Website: home-depot
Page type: orders-overview
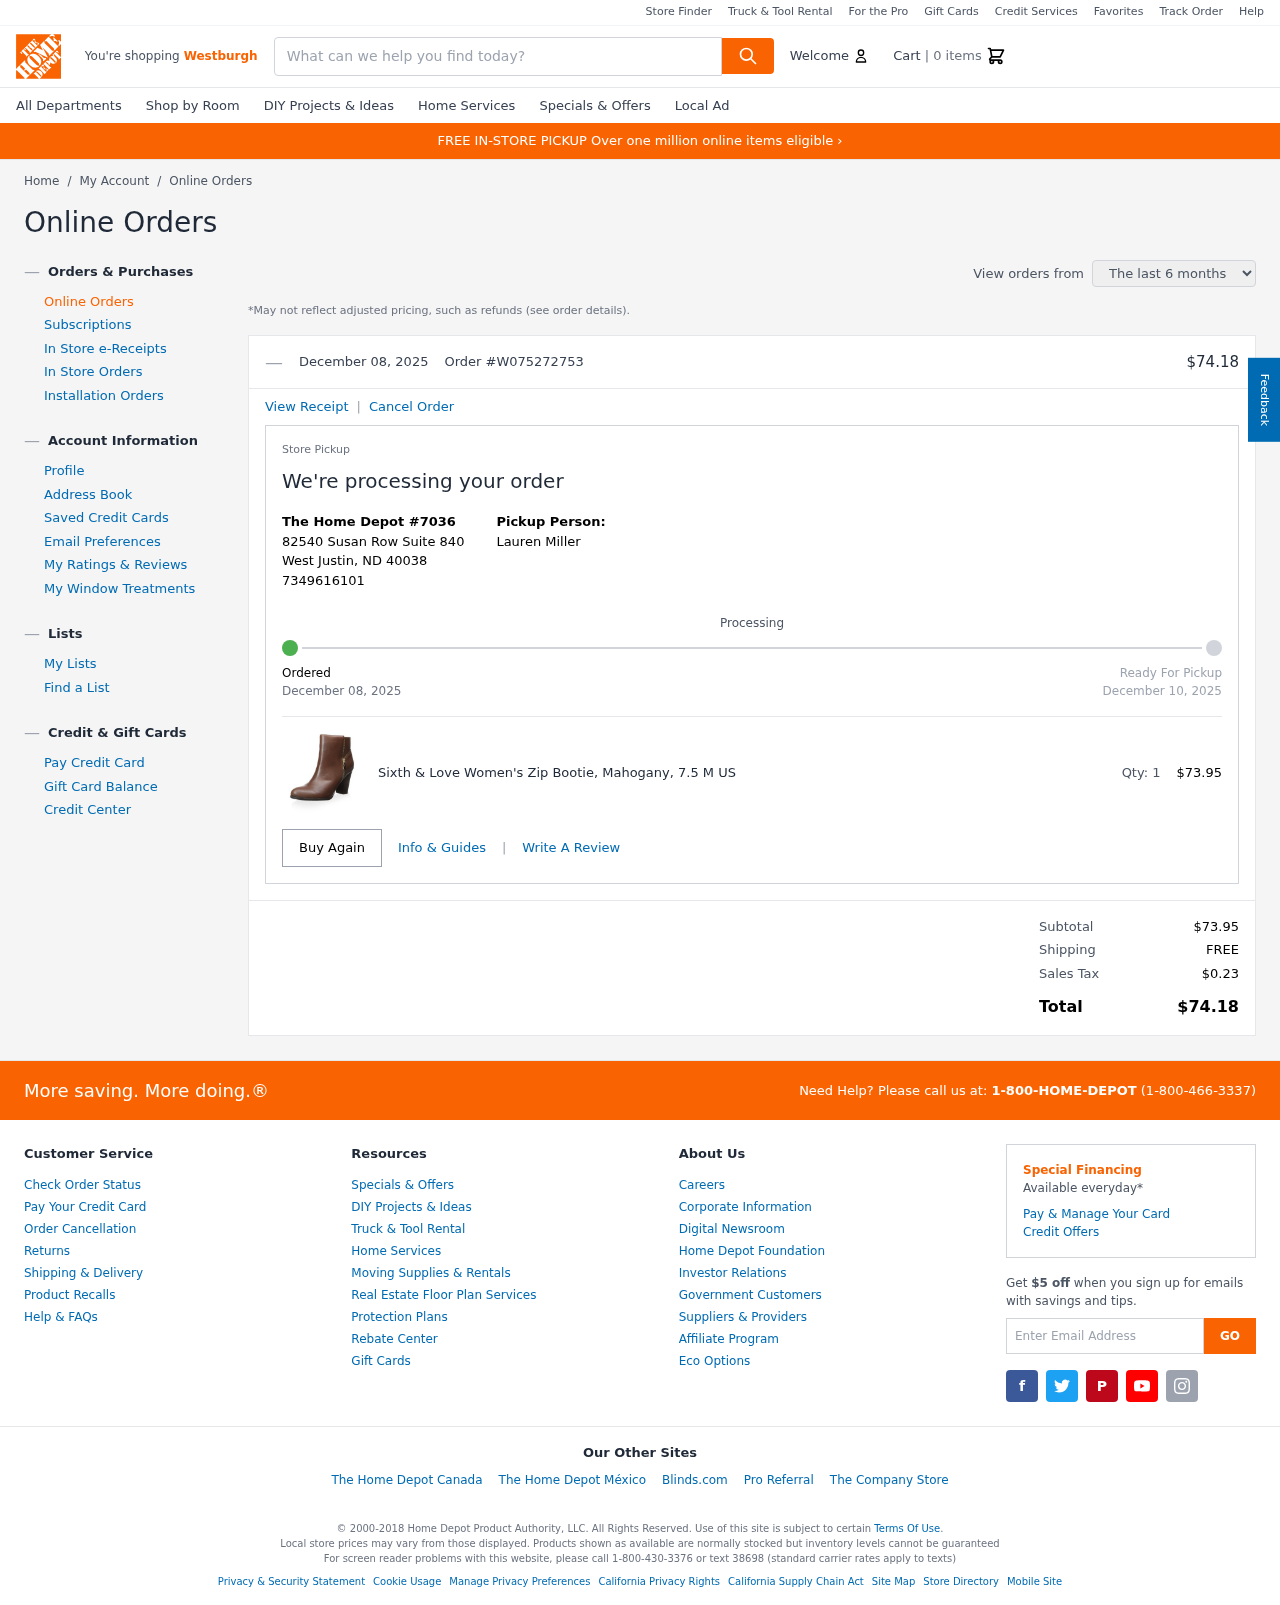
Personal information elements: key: PII_CITY
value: Westburgh
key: PII_FULLNAME
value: Lauren Miller
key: PII_LOCATION1_CITY_STATE_ZIP
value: West Justin, ND 40038
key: PII_LOCATION1_STREET
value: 82540 Susan Row Suite 840
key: PII_PHONE
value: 7349616101
Product elements: key: PRODUCT1_NAME
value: Sixth & Love Women's Zip Bootie, Mahogany, 7.5 M US
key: PRODUCT1_PRICE
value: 73.95
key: PRODUCT1_QUANTITY
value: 1
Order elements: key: ORDER_NUM_ITEMS
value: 0
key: ORDER_DATE
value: December 08, 2025
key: ORDER_ID
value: W075272753
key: ORDER_TOTAL
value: $74.18
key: ORDER_DELIVERY_DATE
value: December 10, 2025
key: ORDER_SUBTOTAL
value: $73.95
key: ORDER_SHIPPING_COST
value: FREE
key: ORDER_TAX
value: $0.23
Search elements: key: HEADER_SEARCH
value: What can we help you find today?